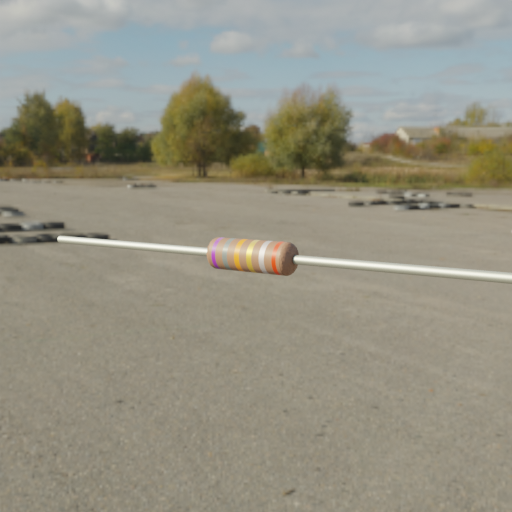
Resistor colour bands (in order): violet, gray, orange, gold, silver, red